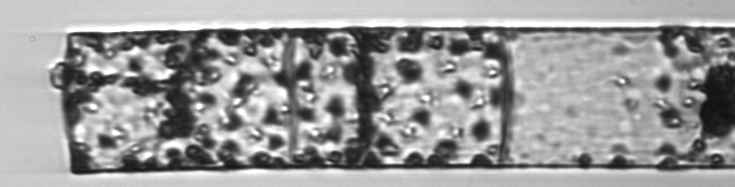
Label: Guinardia_flaccida